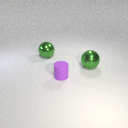
large green metal sphere behind large green metal sphere